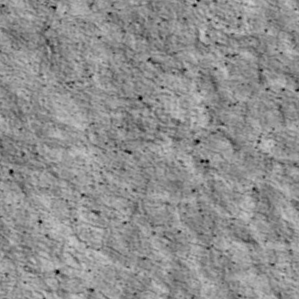
Label: non_frost